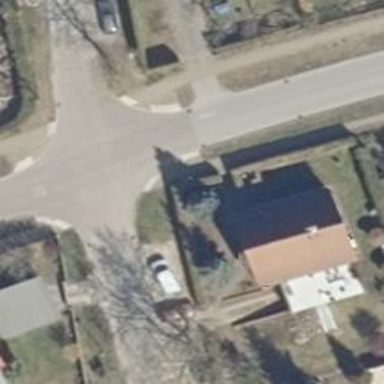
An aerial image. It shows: Residential road with asphalt surface. Both sides have sidewalks.